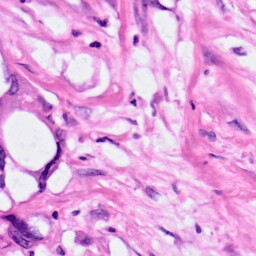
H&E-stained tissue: Pancreatic